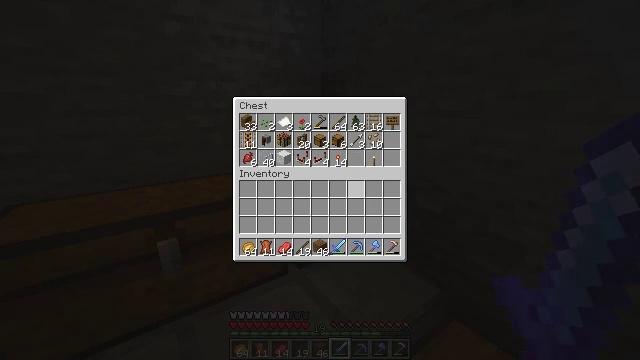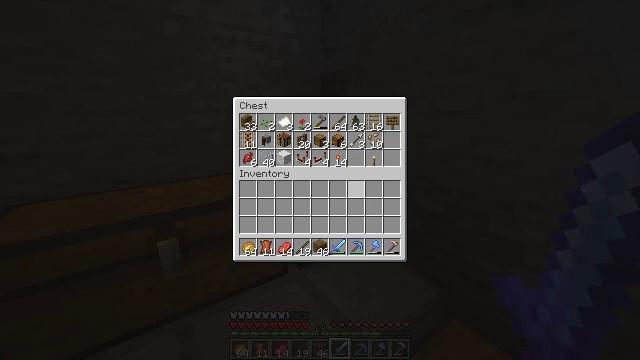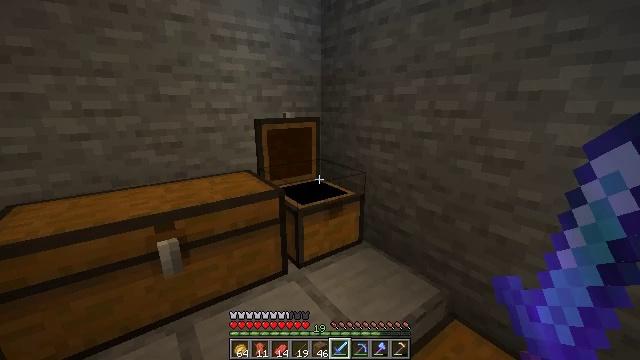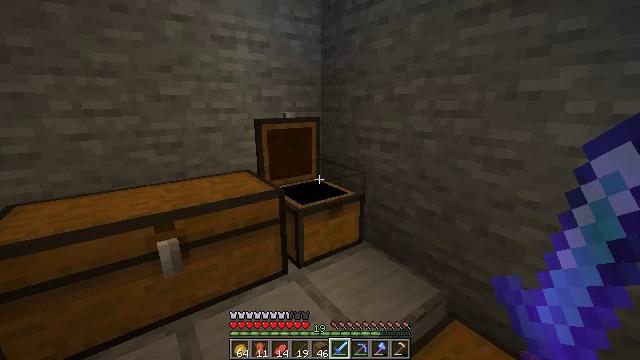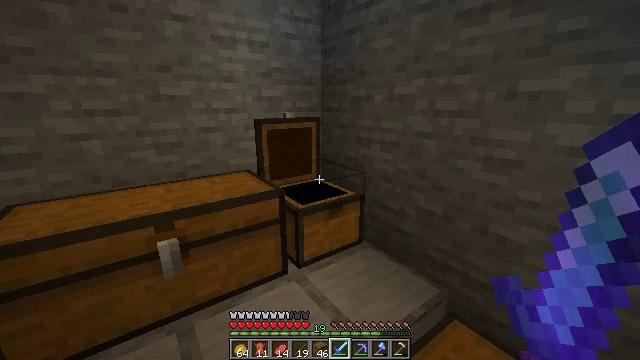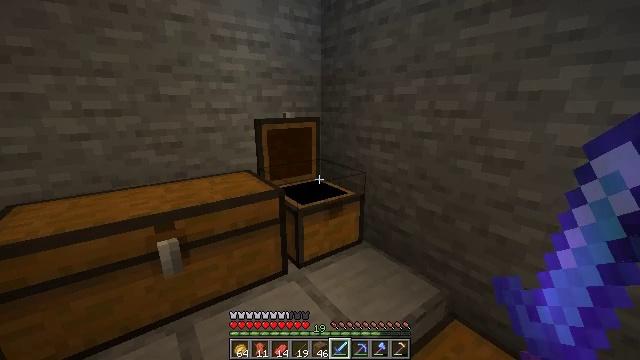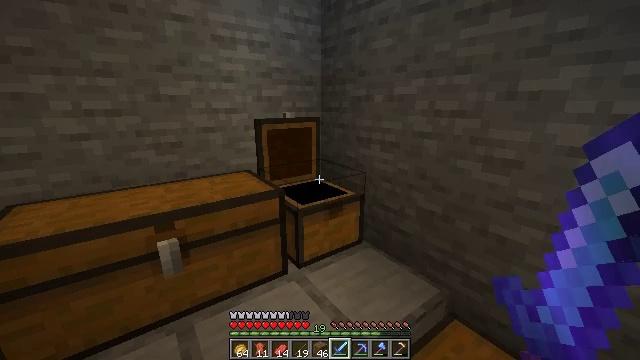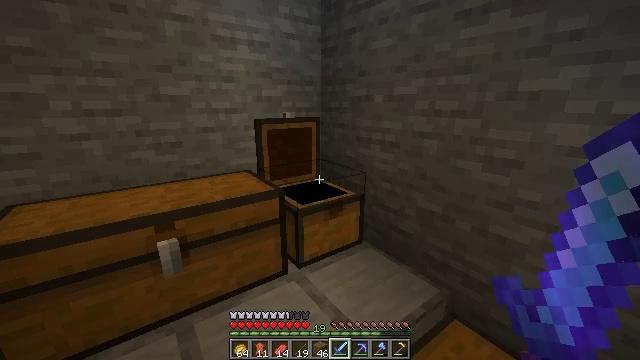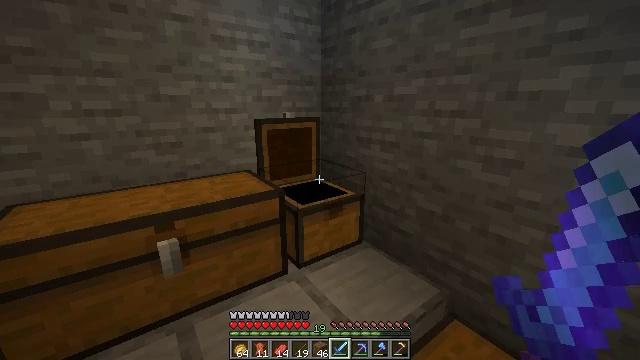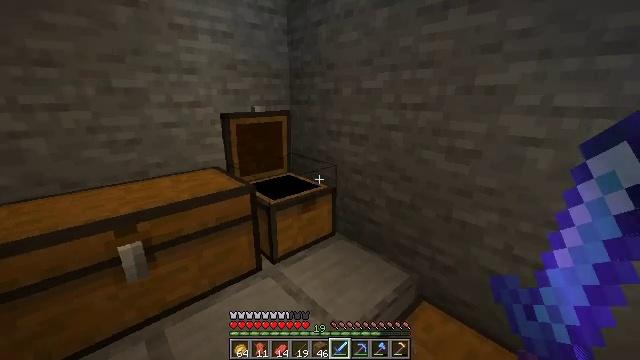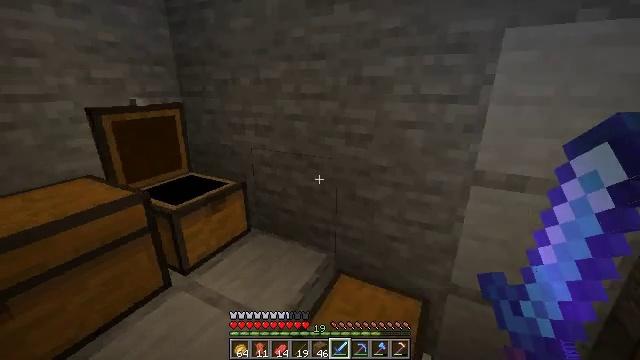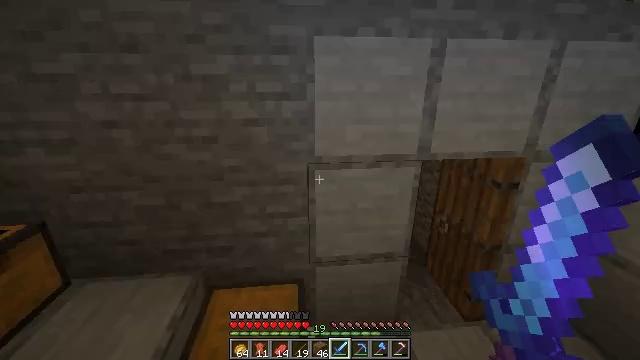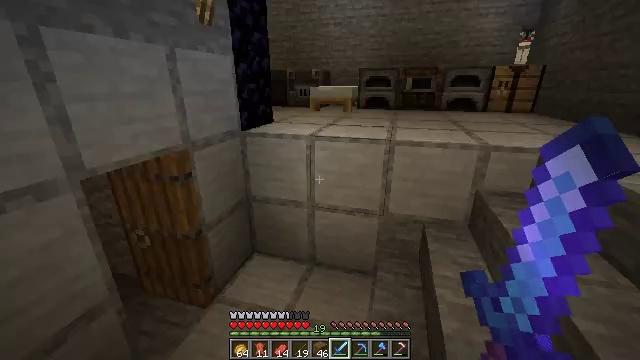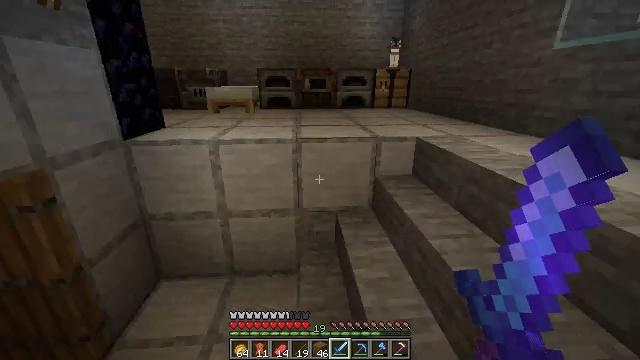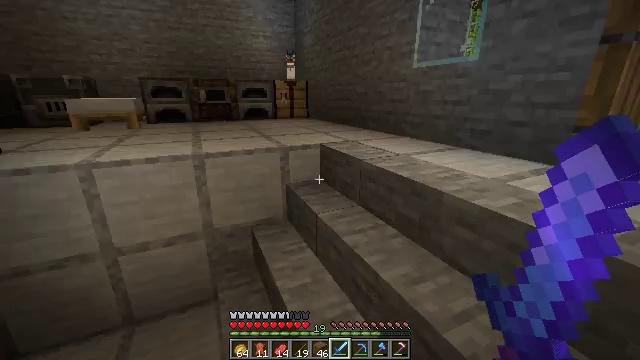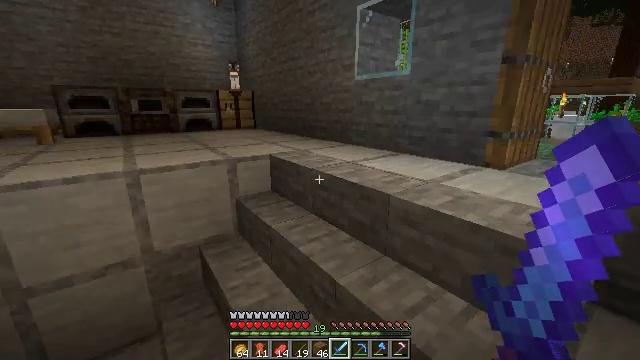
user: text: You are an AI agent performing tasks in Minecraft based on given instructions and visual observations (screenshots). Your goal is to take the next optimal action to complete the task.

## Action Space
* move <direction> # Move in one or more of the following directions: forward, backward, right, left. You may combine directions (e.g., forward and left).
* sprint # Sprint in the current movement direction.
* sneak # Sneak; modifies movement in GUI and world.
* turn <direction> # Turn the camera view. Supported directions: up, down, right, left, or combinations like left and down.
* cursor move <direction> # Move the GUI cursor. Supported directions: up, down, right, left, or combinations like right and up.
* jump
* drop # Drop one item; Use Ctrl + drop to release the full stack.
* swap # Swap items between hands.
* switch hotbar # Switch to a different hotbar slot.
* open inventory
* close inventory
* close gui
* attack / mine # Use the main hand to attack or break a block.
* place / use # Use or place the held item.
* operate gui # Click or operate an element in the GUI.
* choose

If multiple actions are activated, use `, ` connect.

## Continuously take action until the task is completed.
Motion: motion action
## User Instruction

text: Put leather in the center and surround it with sticks to craft an item frame.
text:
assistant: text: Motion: no_op
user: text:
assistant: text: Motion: no_op
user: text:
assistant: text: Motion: no_op
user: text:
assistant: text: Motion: no_op
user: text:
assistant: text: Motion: no_op
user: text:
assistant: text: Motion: no_op
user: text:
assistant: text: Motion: no_op
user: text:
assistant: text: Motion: no_op
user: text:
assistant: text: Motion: turn right and down
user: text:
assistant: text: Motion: turn right and down
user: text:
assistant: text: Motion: turn right
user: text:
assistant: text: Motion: turn right
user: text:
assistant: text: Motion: turn right
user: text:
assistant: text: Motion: turn right and up
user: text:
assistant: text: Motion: turn right and up
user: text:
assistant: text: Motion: turn right and up
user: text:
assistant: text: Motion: turn right
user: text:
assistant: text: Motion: no_op
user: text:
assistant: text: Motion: no_op
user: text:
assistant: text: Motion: no_op
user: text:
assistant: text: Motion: no_op
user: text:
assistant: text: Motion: no_op
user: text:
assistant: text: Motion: turn right
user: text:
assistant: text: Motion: turn right
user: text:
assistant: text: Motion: no_op
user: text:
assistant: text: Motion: move forward
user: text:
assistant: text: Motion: move forward
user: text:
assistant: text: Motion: move forward
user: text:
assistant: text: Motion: move forward
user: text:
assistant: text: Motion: move forward and move right